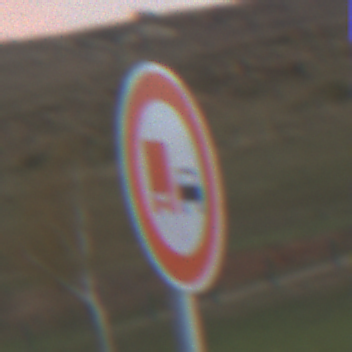
Verkehrszeichen: UeberholverbotKraftfahrzeuge
Umgebung: Outdoor, RoadRail
Tageszeit: SunriseSunset
Wetter: PartlyCloudy
Licht: Natural
Jahreszeit: NotSpecified
Kontrast: LowContrast